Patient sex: M
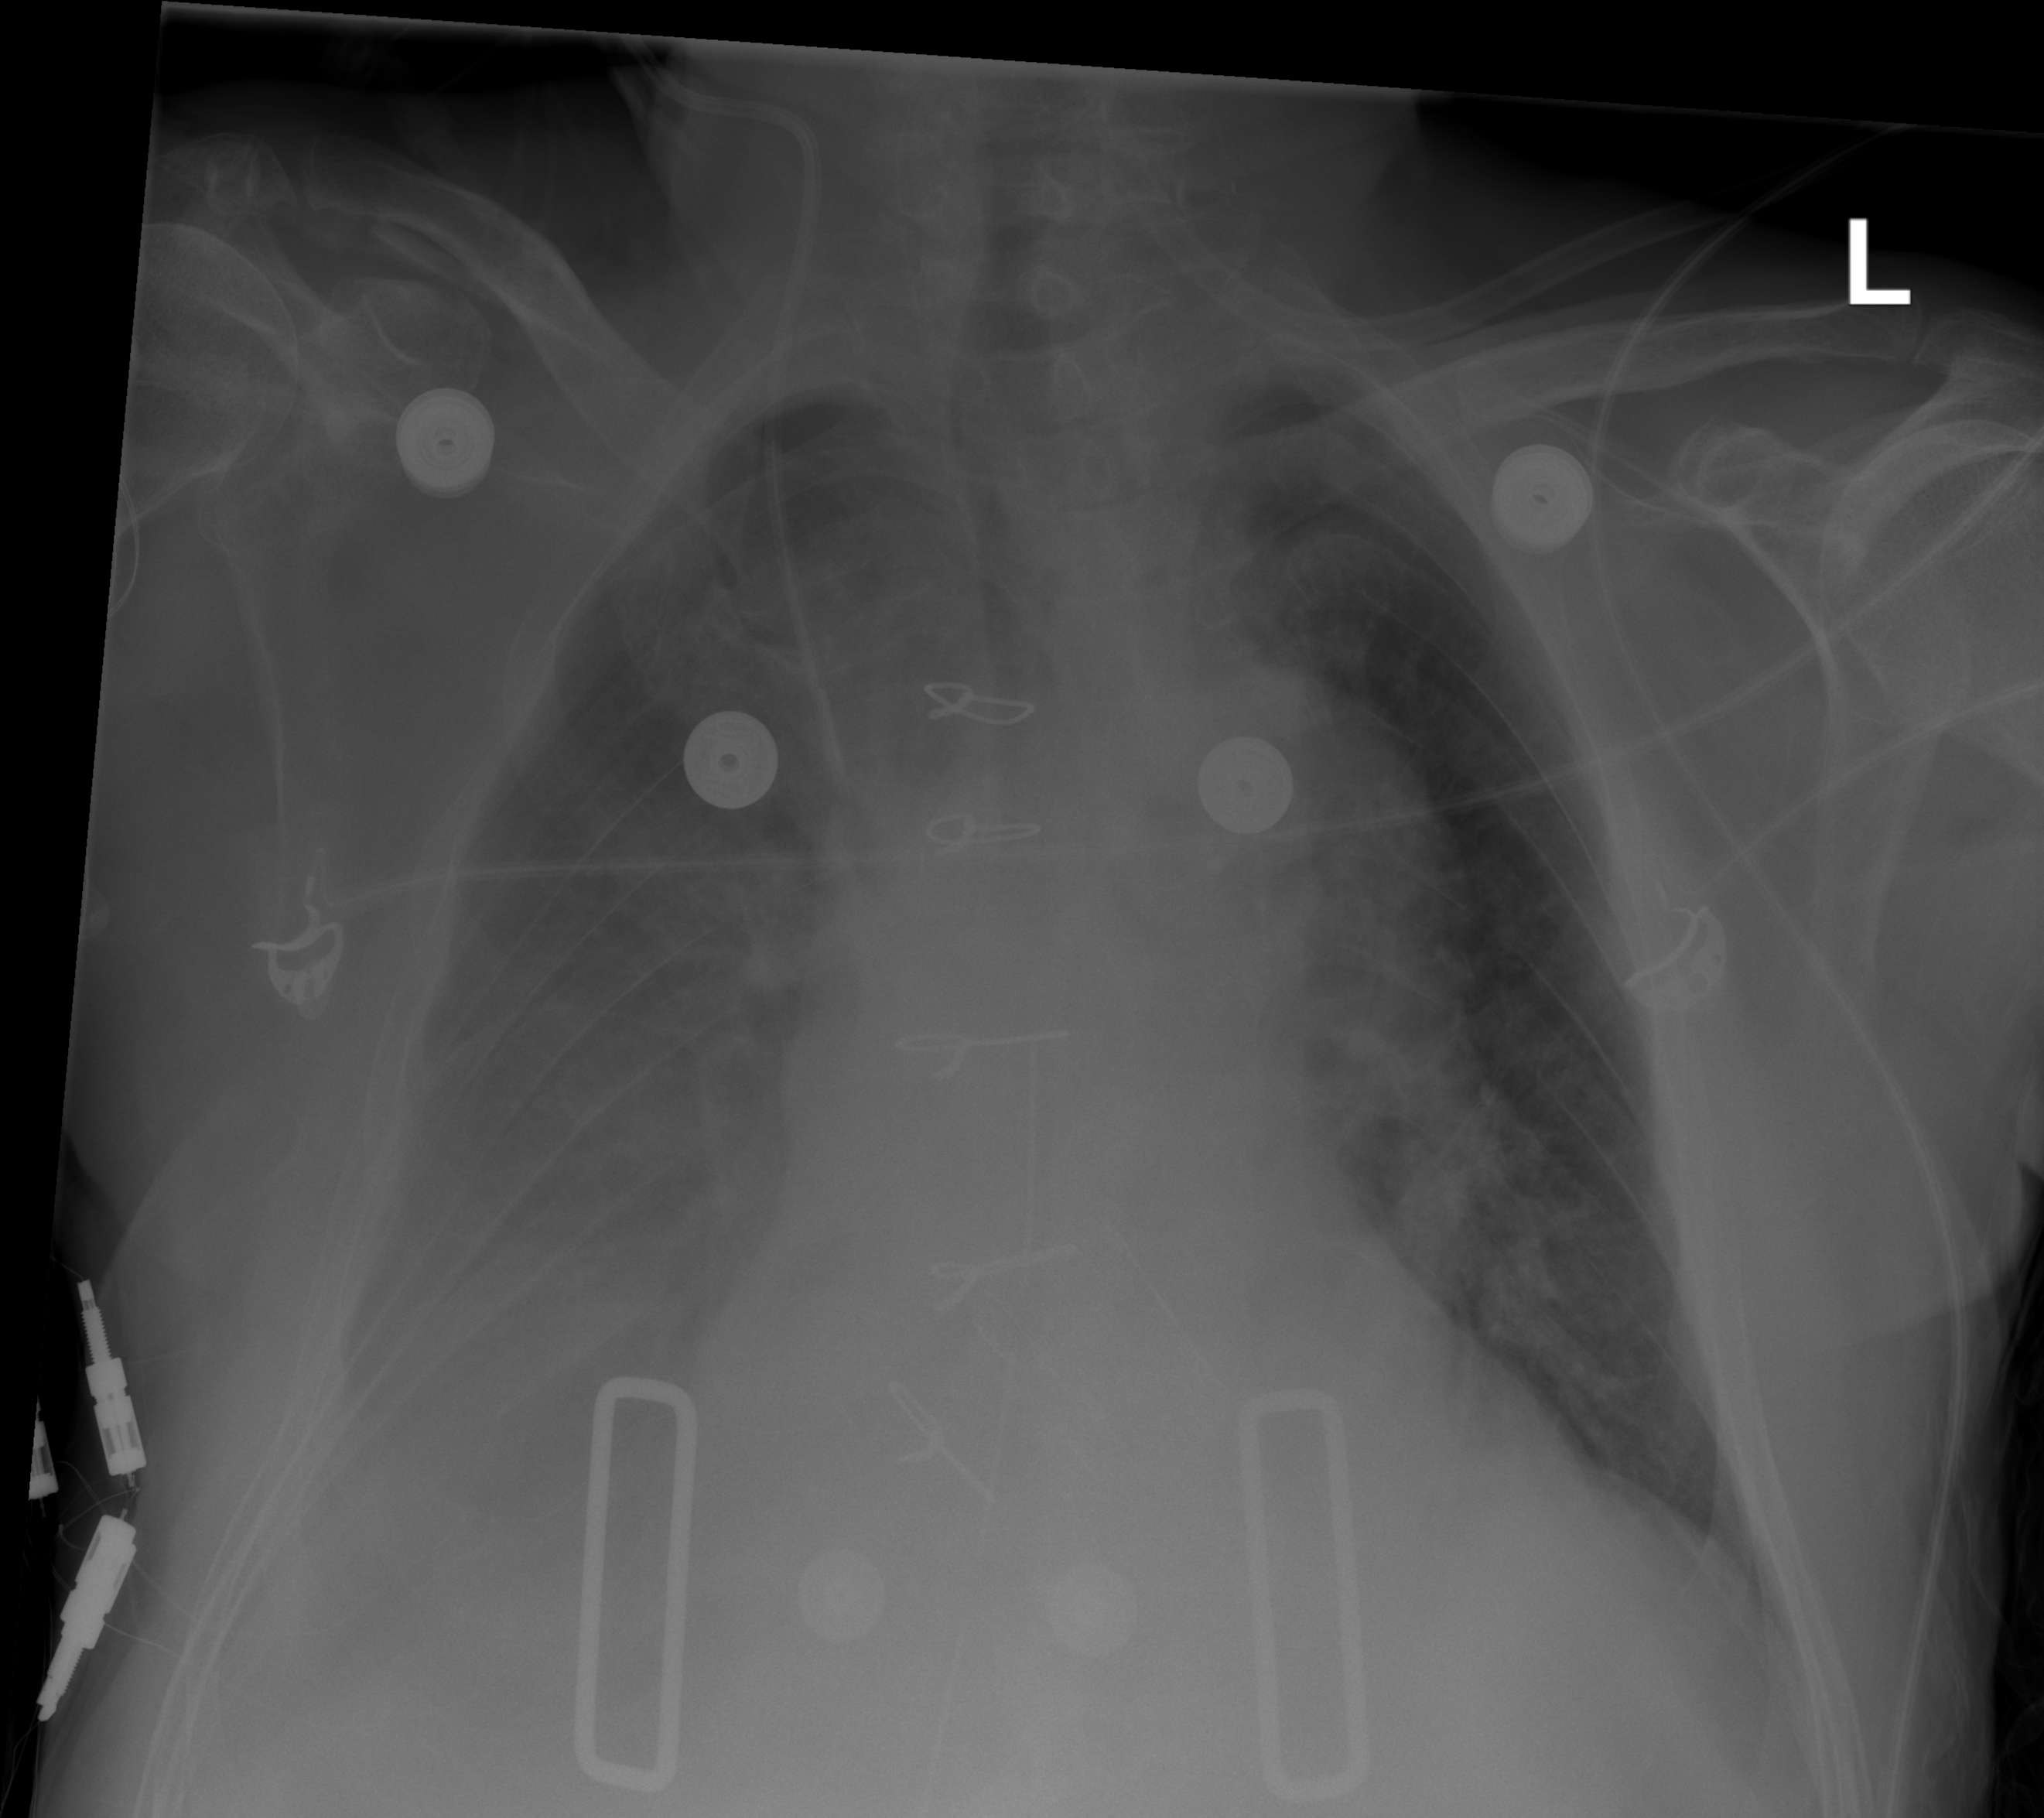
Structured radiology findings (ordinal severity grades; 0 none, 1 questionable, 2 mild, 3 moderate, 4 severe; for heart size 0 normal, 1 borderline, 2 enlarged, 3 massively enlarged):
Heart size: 2
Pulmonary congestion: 2
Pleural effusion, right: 3
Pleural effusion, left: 2
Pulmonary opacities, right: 0
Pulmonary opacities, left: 0
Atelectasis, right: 2
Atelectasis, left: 2